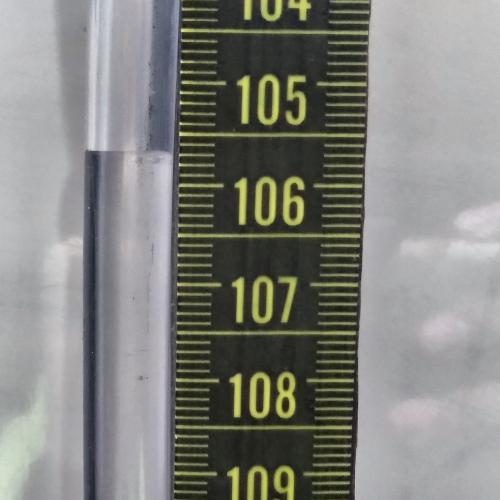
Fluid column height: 105.7 cm